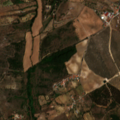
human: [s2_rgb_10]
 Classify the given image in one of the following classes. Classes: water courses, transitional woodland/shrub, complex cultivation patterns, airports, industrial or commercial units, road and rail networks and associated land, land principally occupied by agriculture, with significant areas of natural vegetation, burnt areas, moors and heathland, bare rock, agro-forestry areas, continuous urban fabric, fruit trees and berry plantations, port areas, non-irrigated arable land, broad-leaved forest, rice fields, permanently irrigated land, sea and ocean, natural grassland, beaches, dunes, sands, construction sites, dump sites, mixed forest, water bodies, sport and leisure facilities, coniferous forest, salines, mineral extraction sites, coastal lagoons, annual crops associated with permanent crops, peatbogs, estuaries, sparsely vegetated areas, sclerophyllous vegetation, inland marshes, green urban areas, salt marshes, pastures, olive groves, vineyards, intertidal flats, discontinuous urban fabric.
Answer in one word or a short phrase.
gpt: discontinuous urban fabric, olive groves, complex cultivation patterns, broad-leaved forest